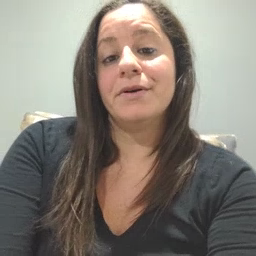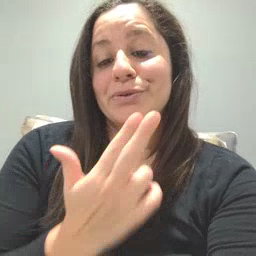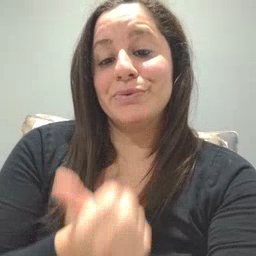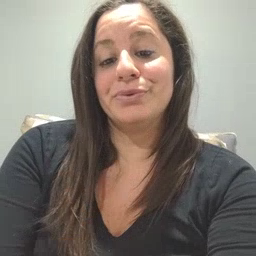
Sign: cute